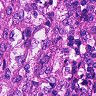
Metastatic tissue present: no